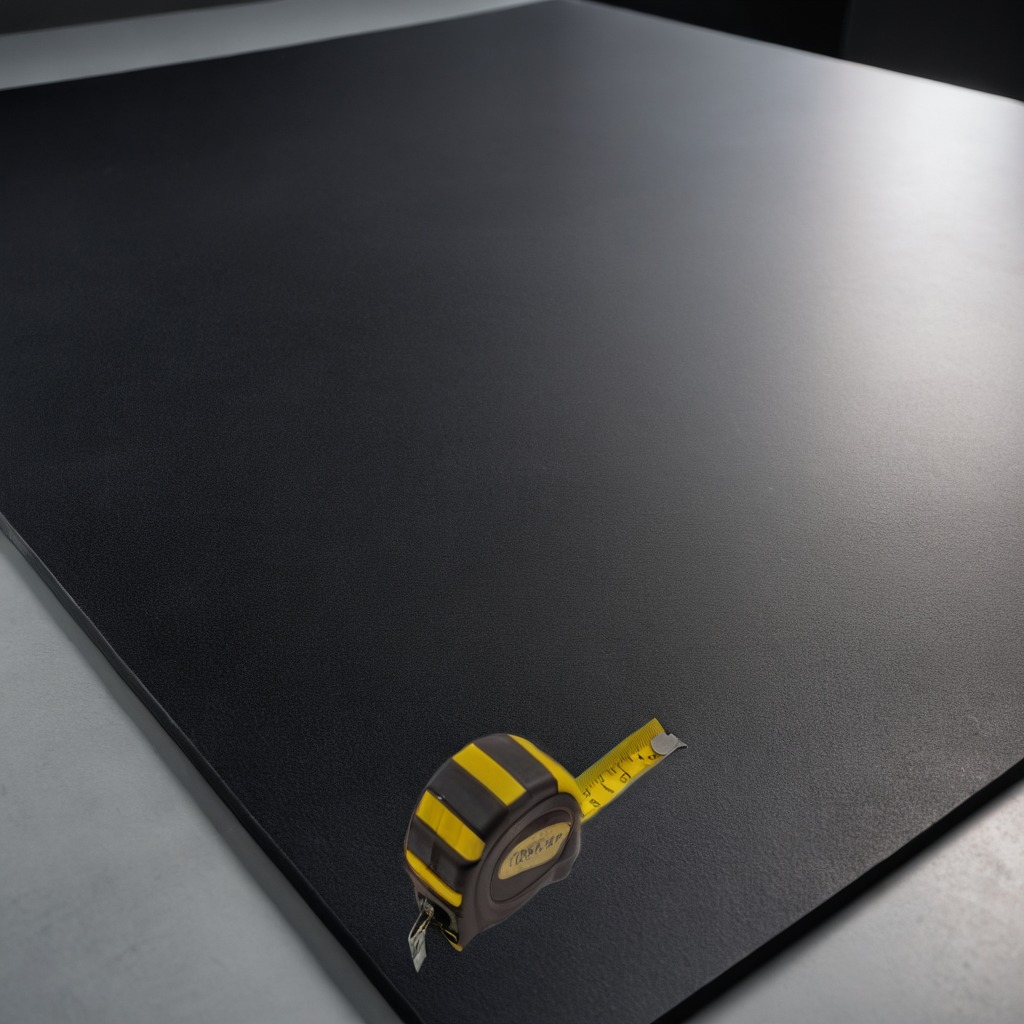
A measuring tape lying on a clean granite tabletop inside a workshop under bright overhead lighting crisp shadows high clarity worn but beneath the mat